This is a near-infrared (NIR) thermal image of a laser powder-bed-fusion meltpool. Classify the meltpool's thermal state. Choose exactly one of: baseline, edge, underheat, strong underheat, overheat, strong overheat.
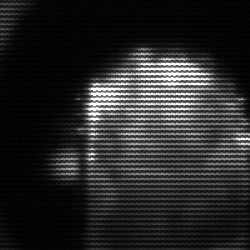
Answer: baseline